Question: i want to add foxy proxy extension to chrome browser but when i click the "+ free" button it goes like "checking..." and then says:"an error has occurred, There was a problem adding the item to Chrome. Please refresh the page and try again." I do reload and try again but it's just the same thing.

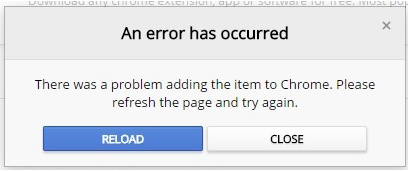
Answer: More and more Internet connections are being filtered, from public and workplace connection filtering to and country-level censorship.
Connect to a <URL> and all traffic coming from your computer will be redirected over that VPN. In other words, if you're connected to a VPN located in USA, all your network traffic will be redirected to USA before it emerges. Replies will be send to the server in USA, which will forward them back to you. This all happens over an encrypted connection. All your ISP, network operator, or even your country's government can see is that you're making an encrypted VPN connection and sending data over the connection. If they want to block you, they'd have to block VPN connections. Free VPNs are available, but a solid, fast VPN will cost you money -- either to rent from a VPN provider or to pay for hosting so you can set up your own VPN.